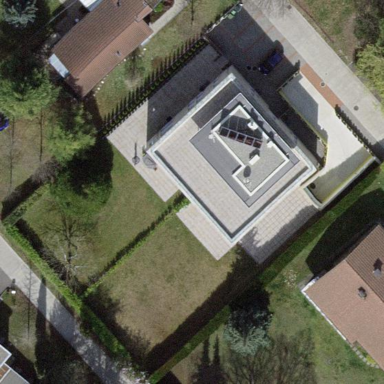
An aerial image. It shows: Garden enclosed by fence.